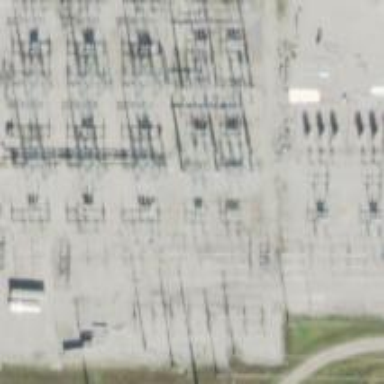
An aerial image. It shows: Switch used for power control.